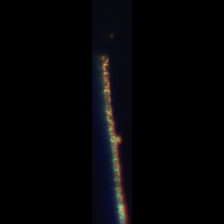
Taxon: Skeletonema
Group: Diatoms